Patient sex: F
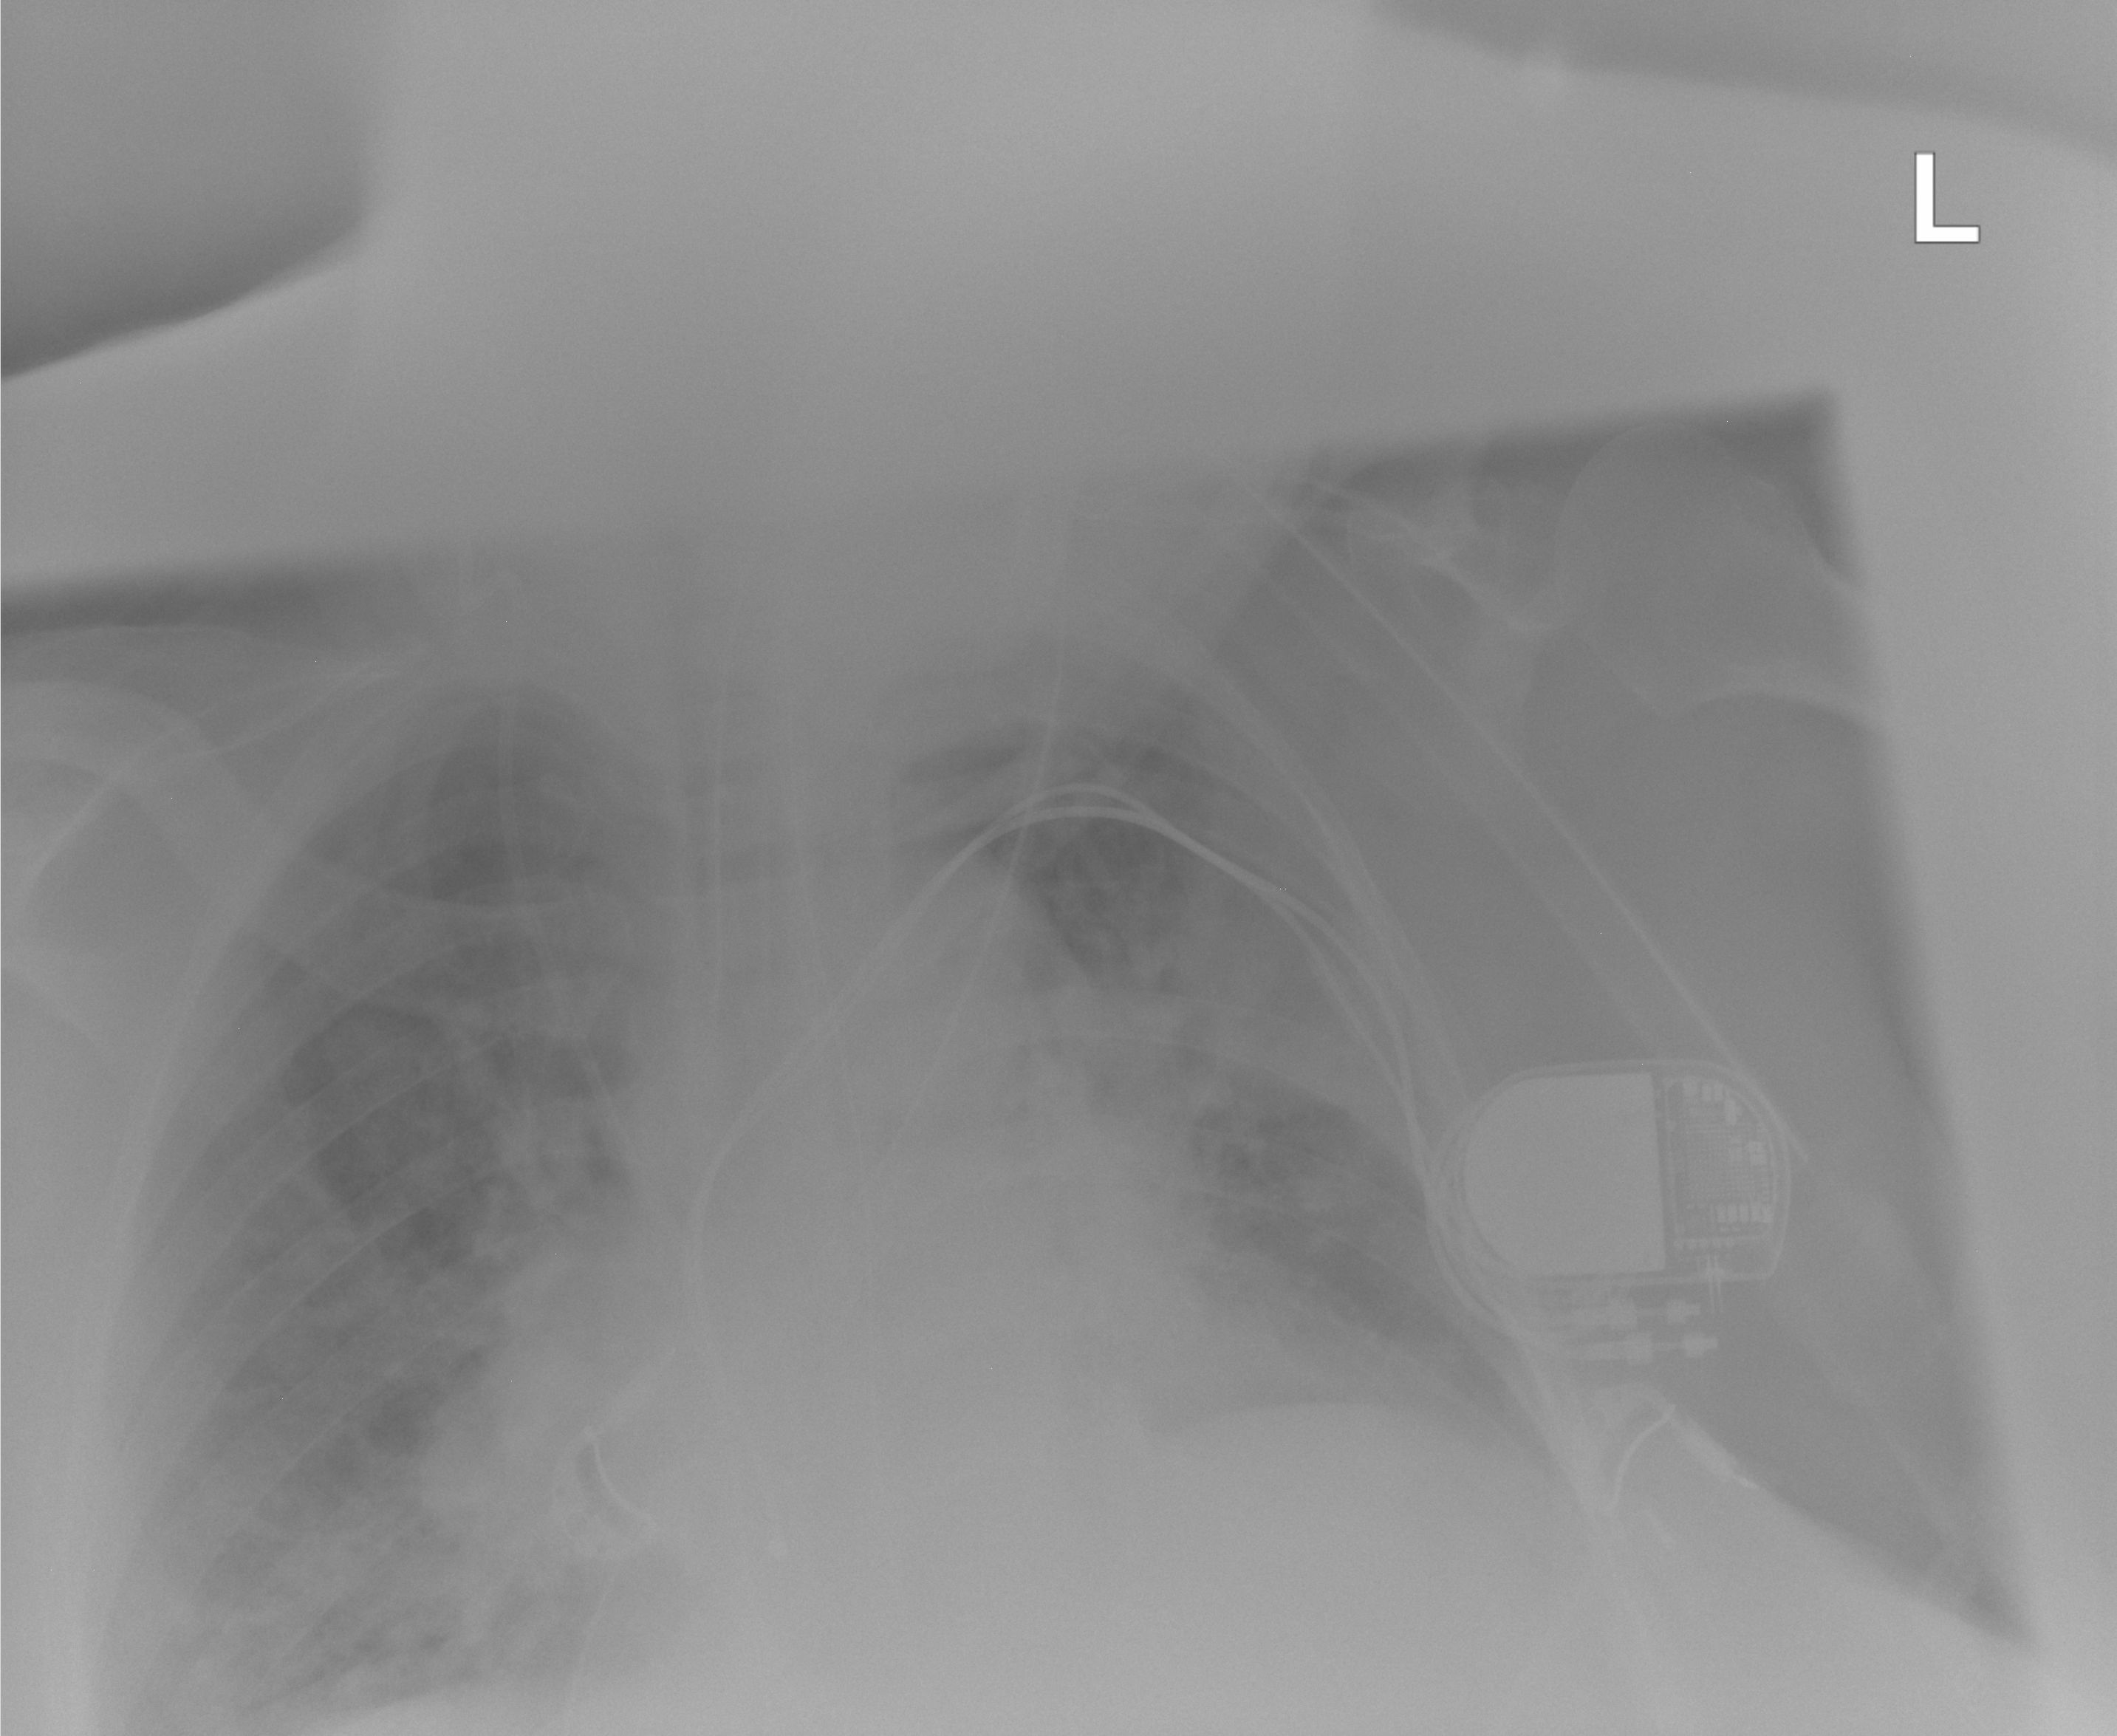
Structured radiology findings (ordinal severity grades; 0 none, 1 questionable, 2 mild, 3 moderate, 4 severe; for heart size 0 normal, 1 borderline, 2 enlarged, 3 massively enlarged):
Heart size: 0
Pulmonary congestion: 1
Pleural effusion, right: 0
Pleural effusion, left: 0
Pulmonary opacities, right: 2
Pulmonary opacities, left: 0
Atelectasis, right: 2
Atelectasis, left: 0